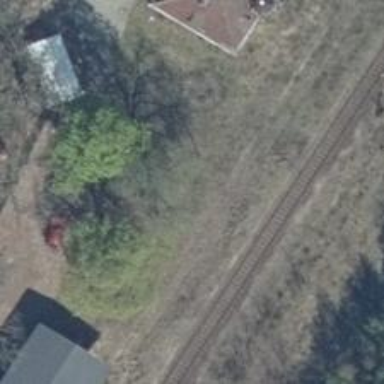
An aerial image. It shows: Disused historic railway yard.